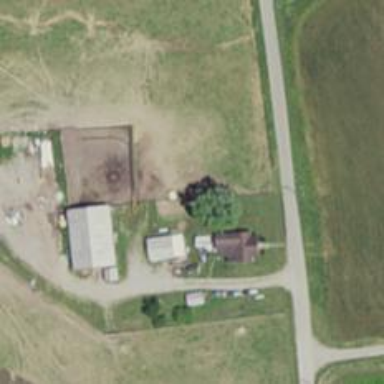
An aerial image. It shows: Farmyard area.